Interaction volume radius: 5 \u00c5
Interaction volume height: 10 \u00c5
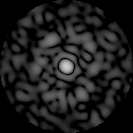
Disorder parameter: 0.7951